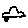
Label: car